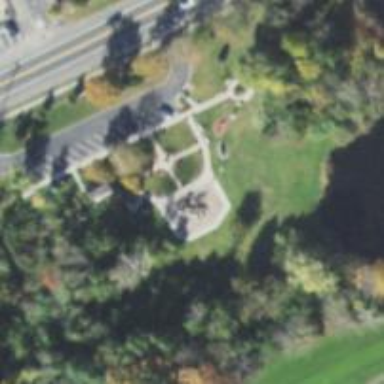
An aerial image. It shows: Historic memorial.